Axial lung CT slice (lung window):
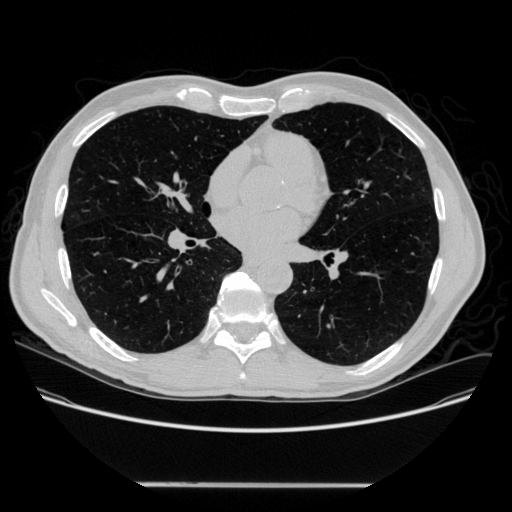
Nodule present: no